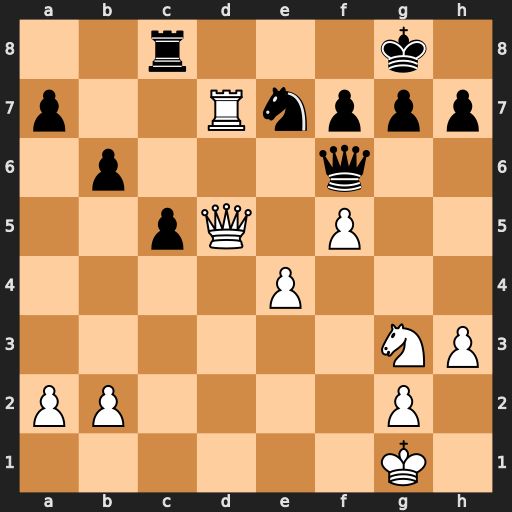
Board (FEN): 2r3k1/p2Rnppp/1p3q2/2pQ1P2/4P3/6NP/PP4P1/6K1
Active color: w
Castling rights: -
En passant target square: -
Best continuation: Rd8+ Rxd8 Qxd8#